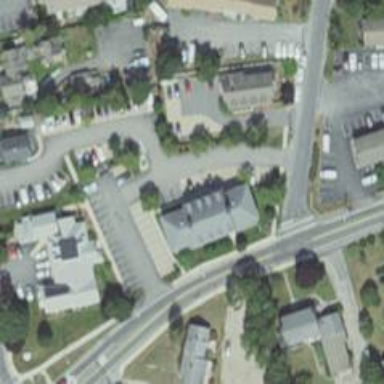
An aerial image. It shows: Healthcare center with clinic amenities.